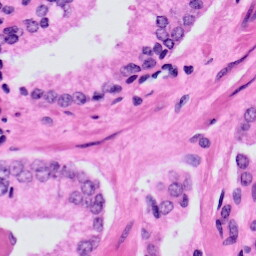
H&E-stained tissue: Prostate